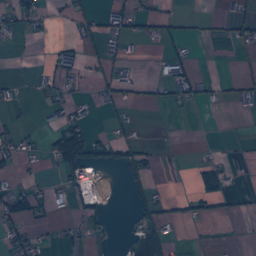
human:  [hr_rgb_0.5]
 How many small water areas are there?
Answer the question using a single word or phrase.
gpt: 15

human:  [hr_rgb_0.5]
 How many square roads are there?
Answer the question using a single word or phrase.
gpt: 0

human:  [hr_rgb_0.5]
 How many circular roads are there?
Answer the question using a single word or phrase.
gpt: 0

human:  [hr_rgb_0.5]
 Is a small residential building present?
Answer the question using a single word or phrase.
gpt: yes

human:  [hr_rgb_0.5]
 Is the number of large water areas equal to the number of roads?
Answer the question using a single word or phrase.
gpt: no

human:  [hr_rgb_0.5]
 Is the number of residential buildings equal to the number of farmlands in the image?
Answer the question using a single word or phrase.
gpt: no

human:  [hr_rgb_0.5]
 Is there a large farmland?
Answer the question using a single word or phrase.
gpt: yes

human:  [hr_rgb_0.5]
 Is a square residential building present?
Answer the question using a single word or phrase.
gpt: yes

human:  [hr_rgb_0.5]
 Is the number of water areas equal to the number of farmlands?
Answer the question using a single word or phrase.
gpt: no

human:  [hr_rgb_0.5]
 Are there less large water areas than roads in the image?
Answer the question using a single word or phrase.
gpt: yes

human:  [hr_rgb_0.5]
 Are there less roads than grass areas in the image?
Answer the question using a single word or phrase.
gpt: yes

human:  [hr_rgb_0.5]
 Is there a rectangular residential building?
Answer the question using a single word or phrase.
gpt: yes

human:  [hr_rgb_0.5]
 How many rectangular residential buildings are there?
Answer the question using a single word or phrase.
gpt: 269

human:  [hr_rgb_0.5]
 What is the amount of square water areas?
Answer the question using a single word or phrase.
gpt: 2

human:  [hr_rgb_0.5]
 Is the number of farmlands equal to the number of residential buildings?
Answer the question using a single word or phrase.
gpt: no

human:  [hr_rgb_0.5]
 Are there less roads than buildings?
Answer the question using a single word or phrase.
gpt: yes

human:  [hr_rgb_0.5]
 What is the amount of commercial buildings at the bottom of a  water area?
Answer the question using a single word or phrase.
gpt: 14

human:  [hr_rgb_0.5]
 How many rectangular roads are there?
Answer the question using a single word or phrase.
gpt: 0

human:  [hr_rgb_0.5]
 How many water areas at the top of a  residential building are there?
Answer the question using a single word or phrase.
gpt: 21

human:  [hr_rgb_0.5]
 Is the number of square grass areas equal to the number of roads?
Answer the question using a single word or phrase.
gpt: no

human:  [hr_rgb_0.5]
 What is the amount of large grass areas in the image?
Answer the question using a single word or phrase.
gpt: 108

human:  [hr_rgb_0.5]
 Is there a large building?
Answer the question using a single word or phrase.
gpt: yes

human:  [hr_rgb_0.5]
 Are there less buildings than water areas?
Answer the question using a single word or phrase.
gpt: no

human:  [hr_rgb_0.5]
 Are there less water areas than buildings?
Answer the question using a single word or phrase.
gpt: yes

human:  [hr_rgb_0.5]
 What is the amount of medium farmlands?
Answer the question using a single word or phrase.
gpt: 2

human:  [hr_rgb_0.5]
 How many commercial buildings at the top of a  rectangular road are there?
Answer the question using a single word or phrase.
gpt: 0

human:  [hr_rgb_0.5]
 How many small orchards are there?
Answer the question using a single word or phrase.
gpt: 0

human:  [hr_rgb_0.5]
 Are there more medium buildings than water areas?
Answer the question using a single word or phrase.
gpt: yes

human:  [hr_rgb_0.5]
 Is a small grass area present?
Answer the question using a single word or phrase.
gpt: yes

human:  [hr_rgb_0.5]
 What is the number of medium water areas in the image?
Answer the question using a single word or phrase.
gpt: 5

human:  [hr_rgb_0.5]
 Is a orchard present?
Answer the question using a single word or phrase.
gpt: yes

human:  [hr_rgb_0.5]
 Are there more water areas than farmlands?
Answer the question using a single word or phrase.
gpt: no

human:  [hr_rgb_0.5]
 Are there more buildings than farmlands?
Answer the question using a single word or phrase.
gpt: yes

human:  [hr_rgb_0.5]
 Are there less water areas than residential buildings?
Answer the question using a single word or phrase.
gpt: yes

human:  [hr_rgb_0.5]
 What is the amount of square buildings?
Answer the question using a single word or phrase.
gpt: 5

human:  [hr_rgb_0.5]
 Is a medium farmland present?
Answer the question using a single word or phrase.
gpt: yes